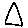
Label: triangle